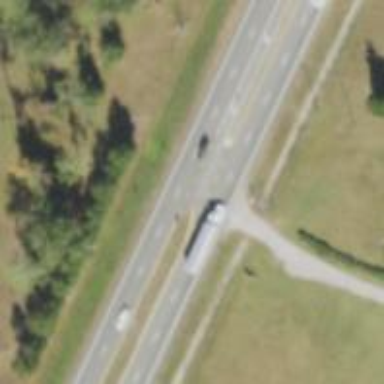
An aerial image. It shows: Trunk link highway.